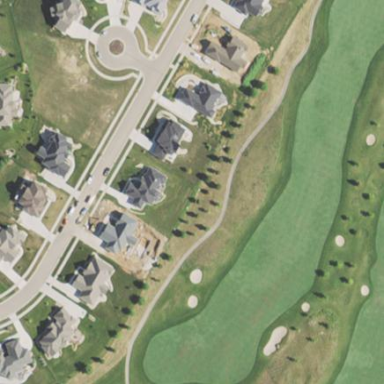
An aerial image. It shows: Rough grassy area used for golf.